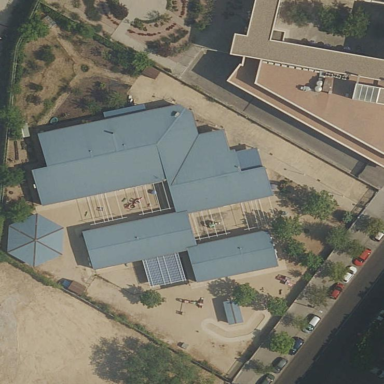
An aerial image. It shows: Kindergarten.